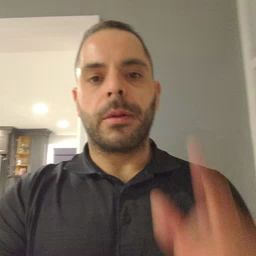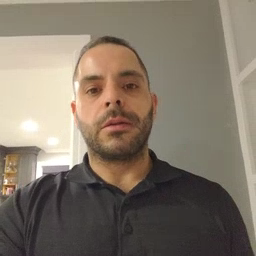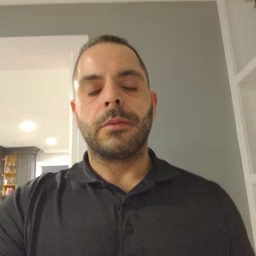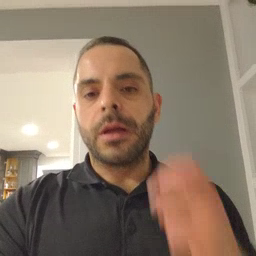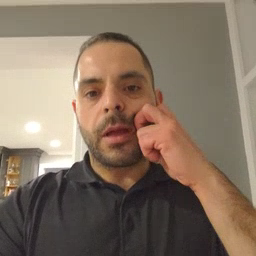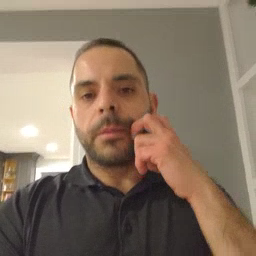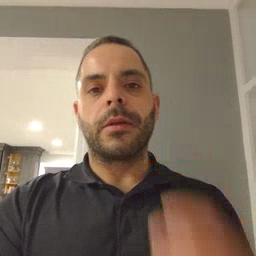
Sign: gum